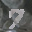
Label: 7